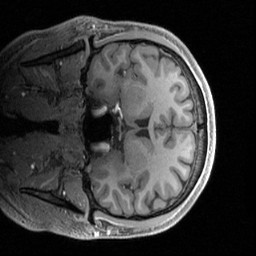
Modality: T1w
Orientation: coronal
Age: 21
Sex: male
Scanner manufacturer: siemens
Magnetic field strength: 3 T
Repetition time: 2.4 s
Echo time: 0.00224 s